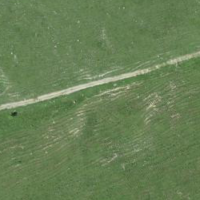
EUNIS habitat code: 23
Species observed at this site:
Campanula glomerata